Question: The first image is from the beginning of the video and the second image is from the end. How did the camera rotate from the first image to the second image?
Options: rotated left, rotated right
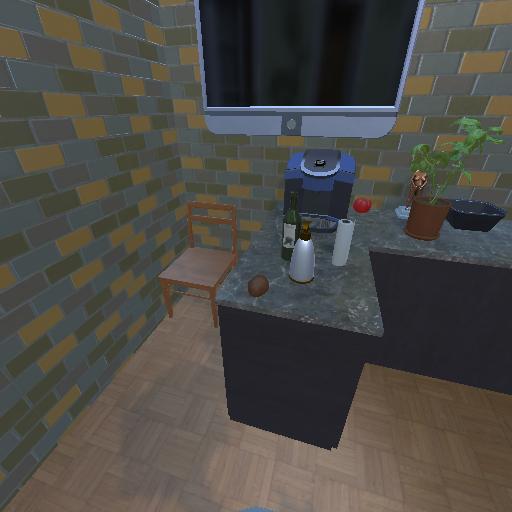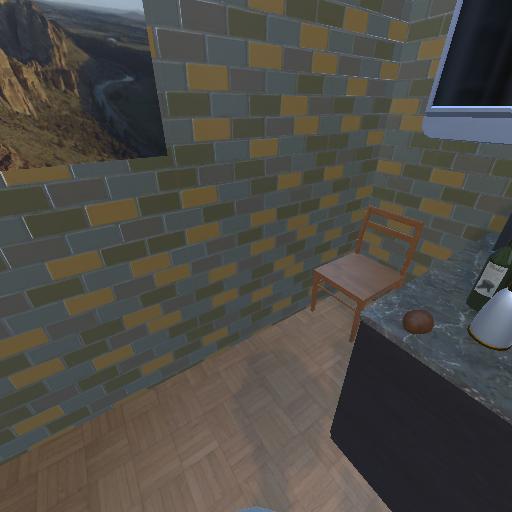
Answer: rotated left